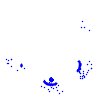
Particle: electron